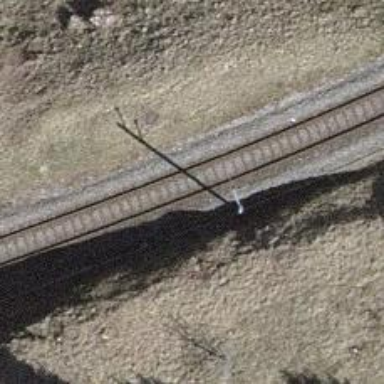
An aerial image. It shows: Single railway track with electrification through contact line.